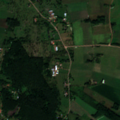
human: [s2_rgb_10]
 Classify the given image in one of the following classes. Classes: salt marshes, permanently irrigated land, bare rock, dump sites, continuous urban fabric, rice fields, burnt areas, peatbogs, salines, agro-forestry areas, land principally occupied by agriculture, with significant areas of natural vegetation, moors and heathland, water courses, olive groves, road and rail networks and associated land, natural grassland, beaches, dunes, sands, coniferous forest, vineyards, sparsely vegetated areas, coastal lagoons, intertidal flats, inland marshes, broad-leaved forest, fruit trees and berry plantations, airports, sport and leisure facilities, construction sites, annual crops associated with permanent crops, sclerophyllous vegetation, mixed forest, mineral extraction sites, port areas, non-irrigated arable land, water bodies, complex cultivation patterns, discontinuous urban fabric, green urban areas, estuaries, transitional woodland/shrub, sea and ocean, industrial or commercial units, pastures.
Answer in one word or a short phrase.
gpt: discontinuous urban fabric, non-irrigated arable land, land principally occupied by agriculture, with significant areas of natural vegetation, mixed forest